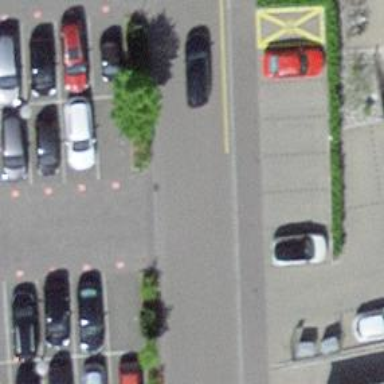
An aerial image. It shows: Parking entrance.